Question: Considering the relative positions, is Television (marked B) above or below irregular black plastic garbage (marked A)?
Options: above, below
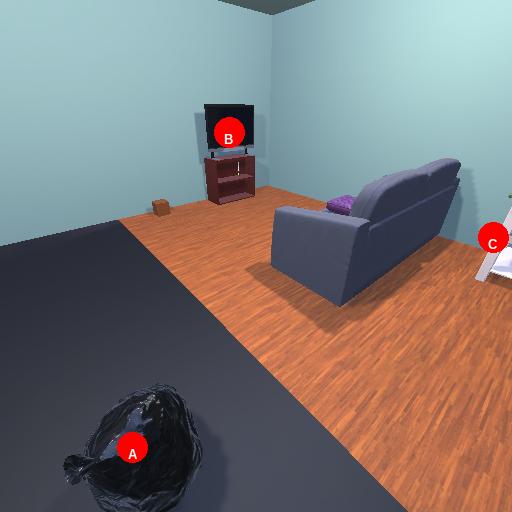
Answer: above